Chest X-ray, AP view. Patient: 27 years old, sex F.
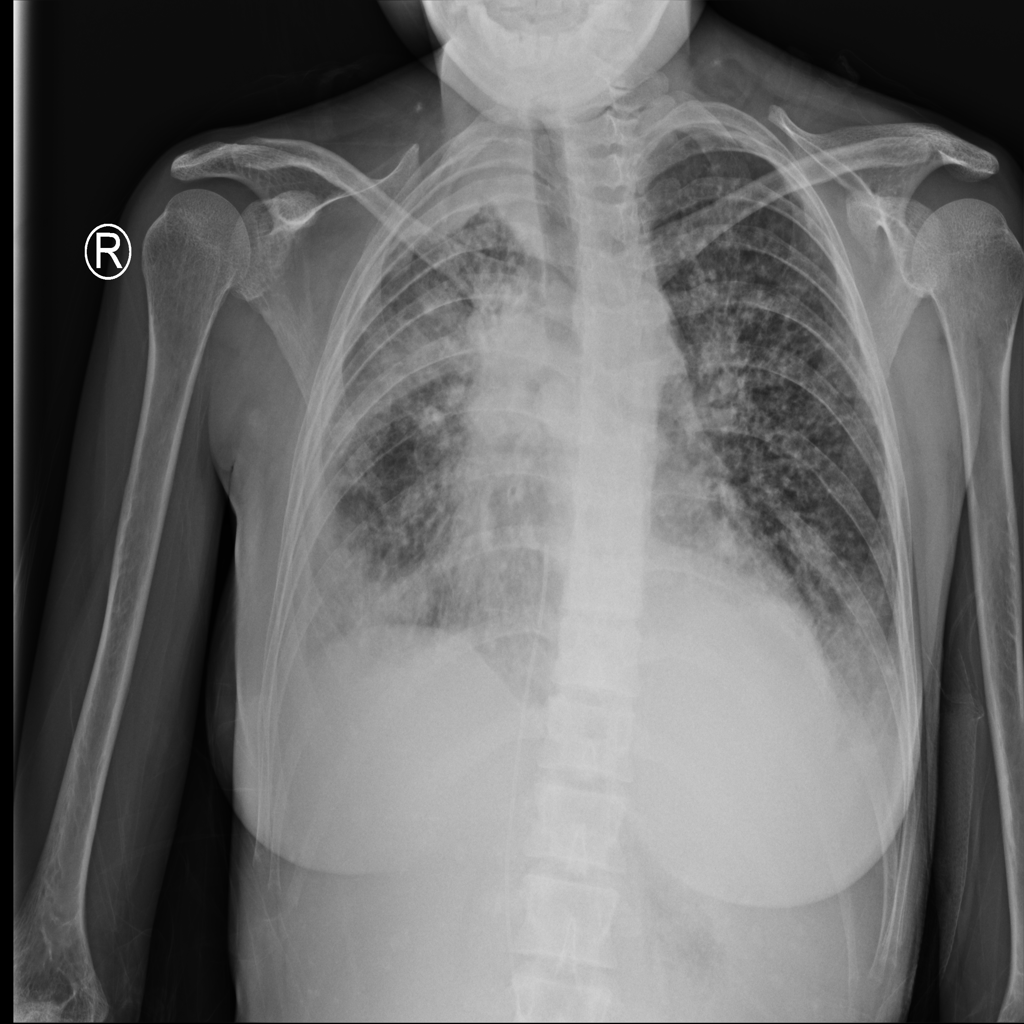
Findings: Effusion, Mass, Nodule